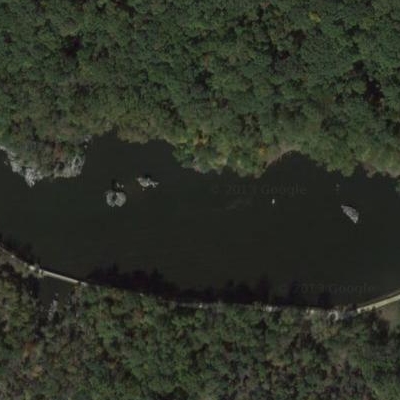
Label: RiverLake